Interaction volume radius: 5 \u00c5
Interaction volume height: 25 \u00c5
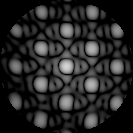
Disorder parameter: 0.0727